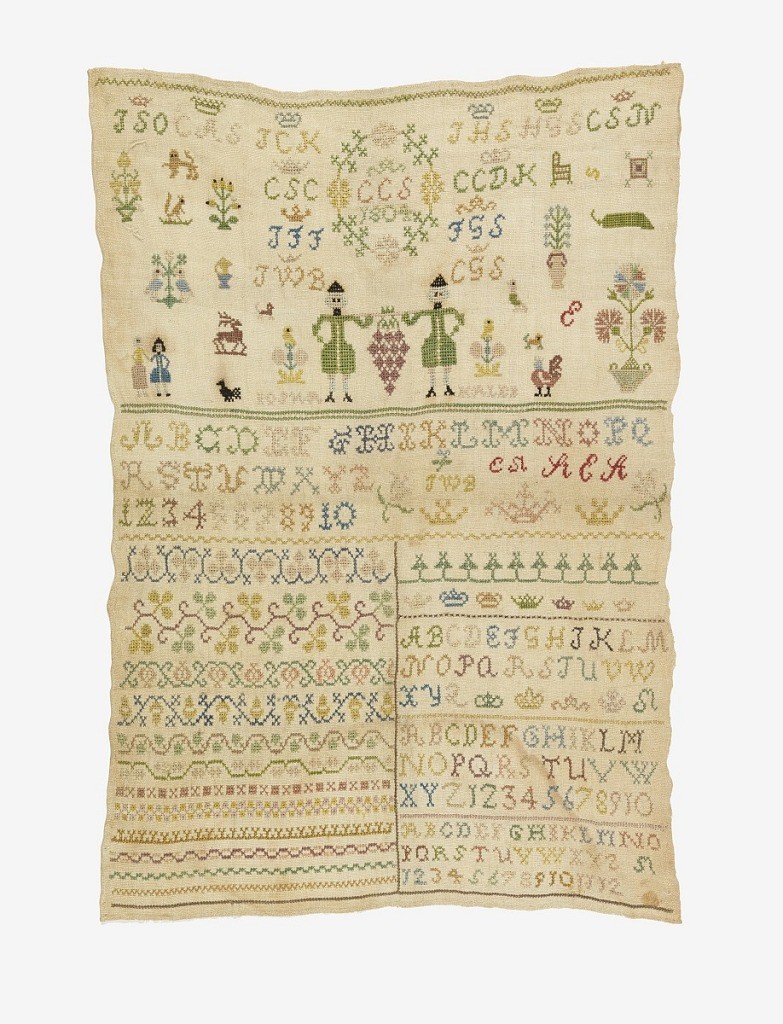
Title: Sampler
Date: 1804
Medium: silk and cotton embroidery on linen foundation Technique: embroidered in cross and two-sided cross stitches plain weave foundation
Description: Spot motifs, including large Spies of Eskol, at the top; alphabet and pattern bands at the bottom.